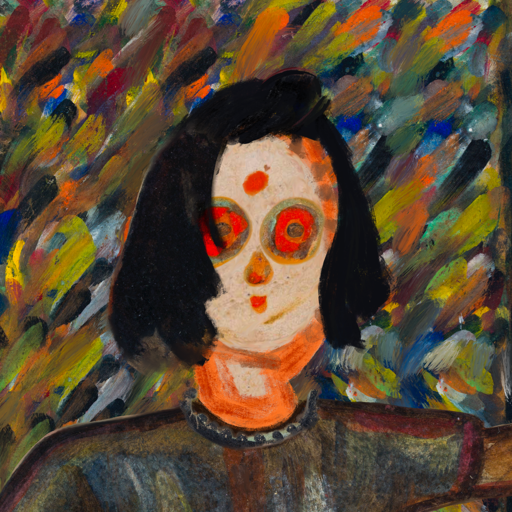
Background: An_Impression, Head And Neck Front: Rupkatha, Face Front: Sisters, Bust: Mosgoul, Hair Front: Mosgoul, Head Accessory: Blank, Second Necklace: Blank, Necklace: Childish, Baby: Blank